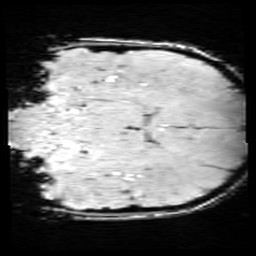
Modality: SWI
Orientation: coronal
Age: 11
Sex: male
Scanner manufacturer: siemens
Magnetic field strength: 3 T
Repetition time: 0.027 s
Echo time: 0.02 s